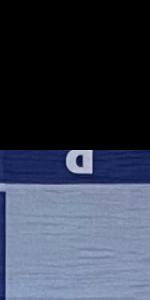
Label: Empty